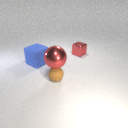
large blue rubber cube in front of small red metal cube